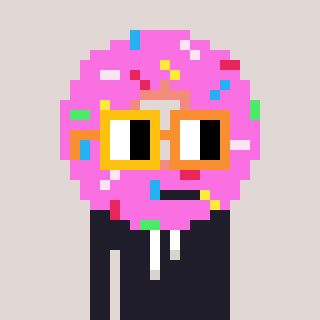
a pixel art character with square yellow and orange glasses, a doughnut-shaped head and a grayscale-colored body on a warm background